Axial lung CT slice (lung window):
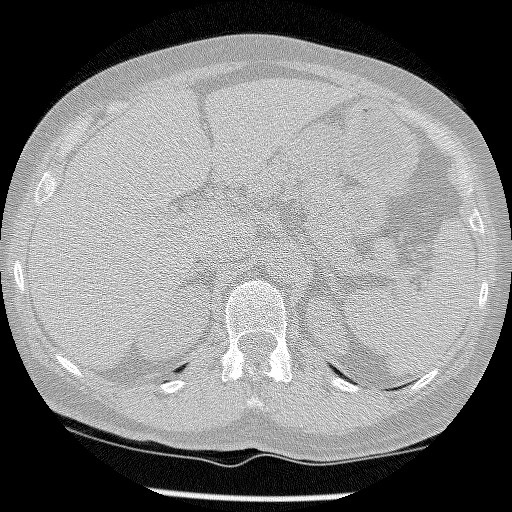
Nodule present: no